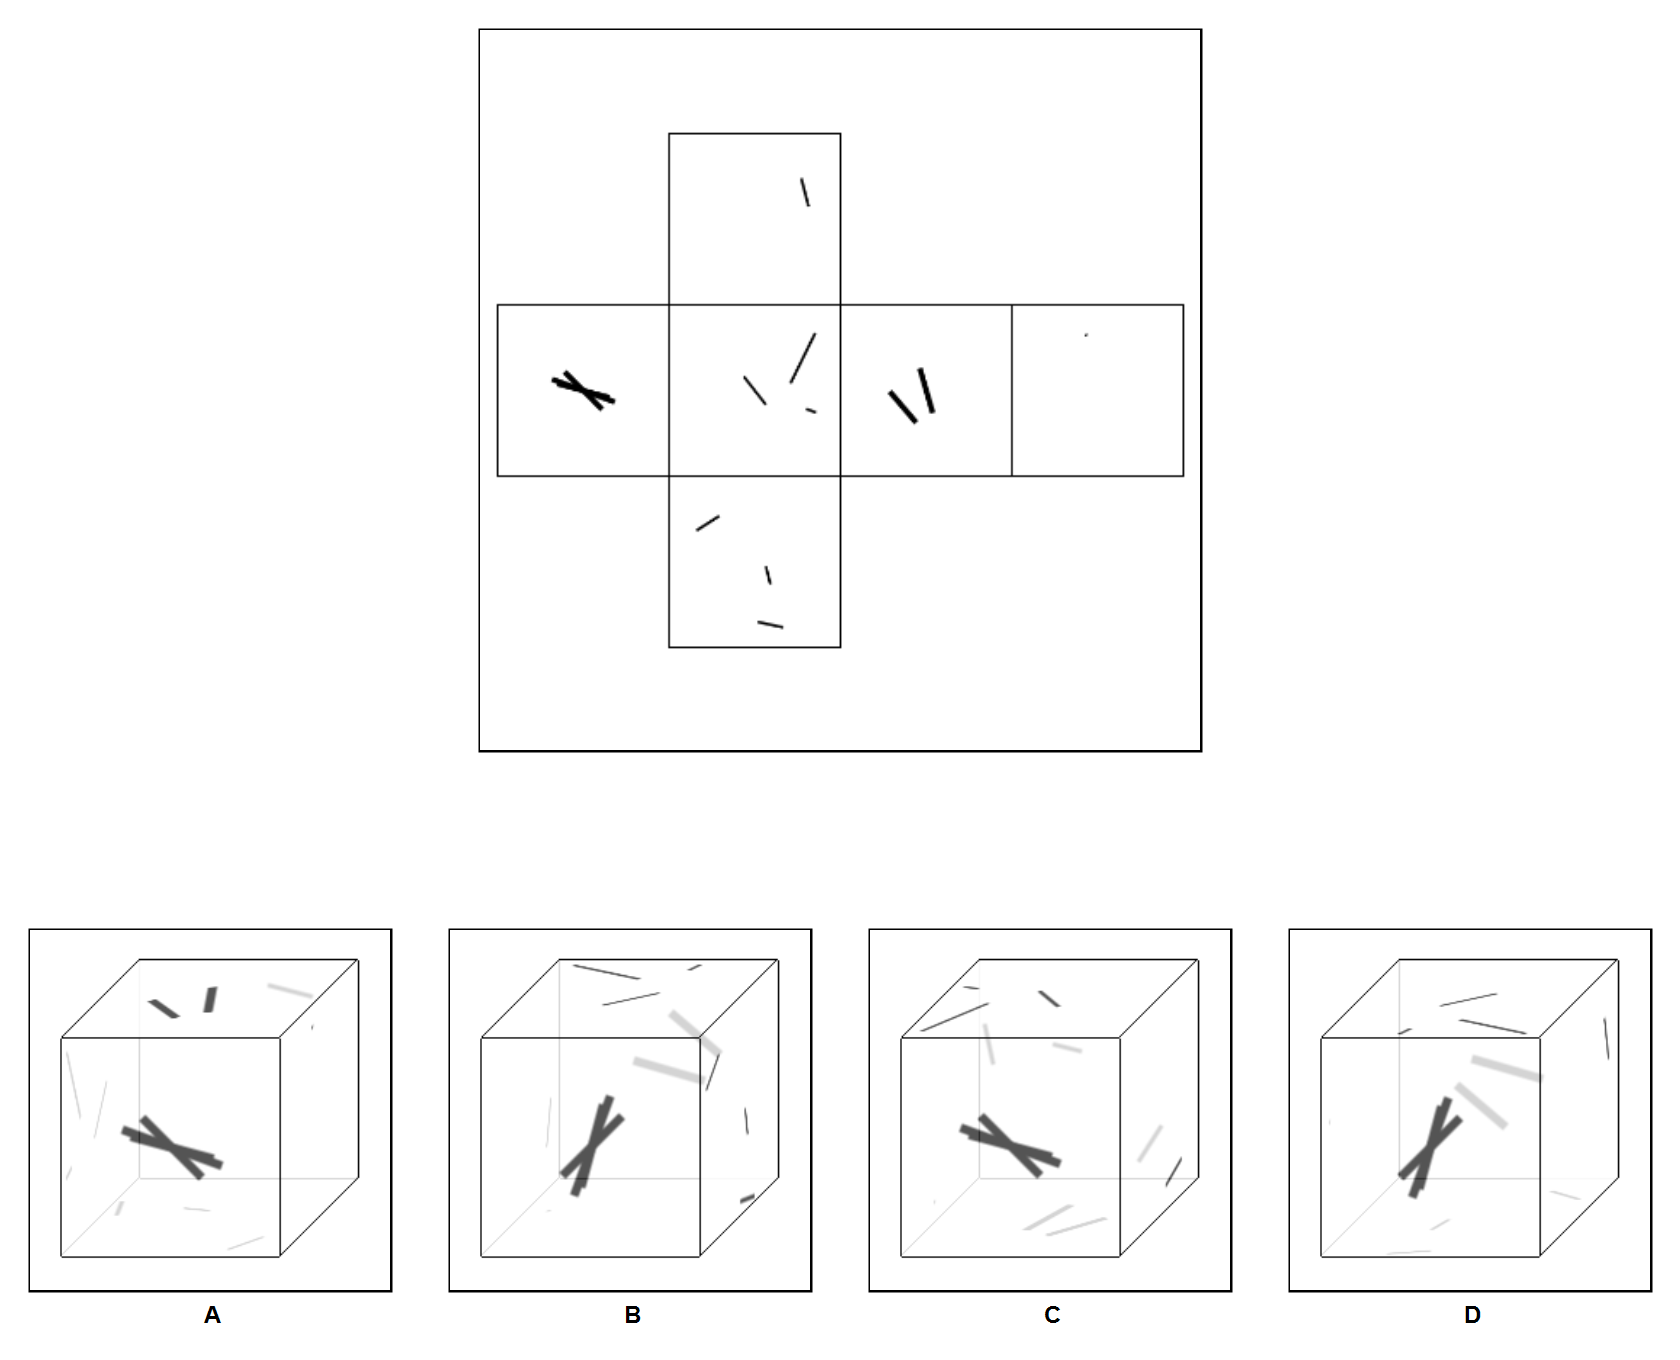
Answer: B